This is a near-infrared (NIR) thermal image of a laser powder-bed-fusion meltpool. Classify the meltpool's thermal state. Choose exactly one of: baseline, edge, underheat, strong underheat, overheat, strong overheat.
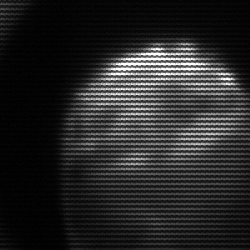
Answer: edge